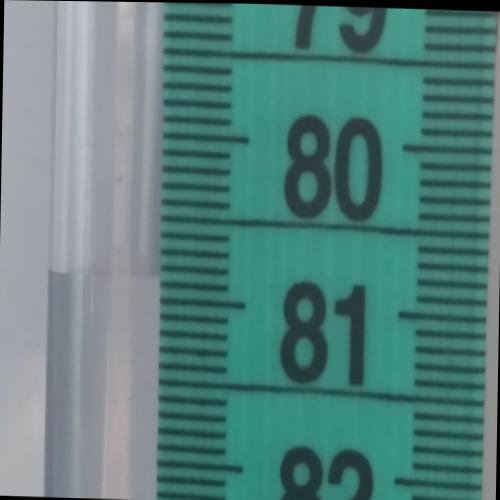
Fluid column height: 80.9 cm